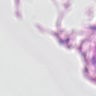
Metastatic tissue present: no